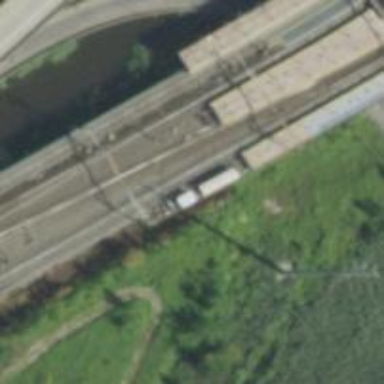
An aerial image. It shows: Railway with electrified contact lines.